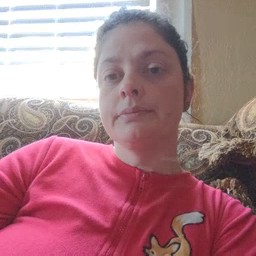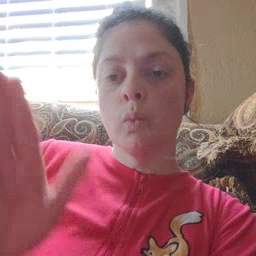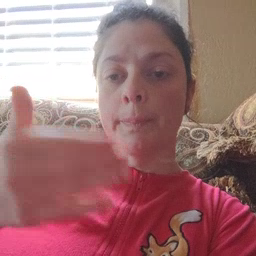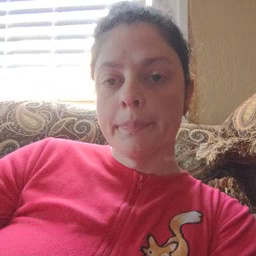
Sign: room